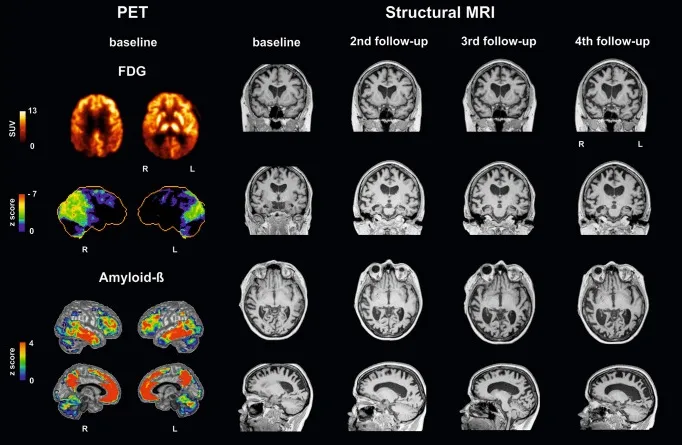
Multimodal imaging findings in a patient with posterior cortical atrophy at baseline and follow-up investigations. (Left) Positron emission tomography (PET) with F18-fluorodesoxyglucose (FDG-PET) reveals decreases in glucose metabolism: upper row in the patient (SUV standardized uptake value), second row compared to a healthy control cohort using NEUROSTAT/3D-SSP software (https://neurostat. Neuro. Utah. Edu). Bottom rows show amyloid-beta accumulation in patient's individual F18-florbetaben PET scan compared to a healthy control cohort using Hermes BRASS software (Hermes Medical Solution, Stockholm, Sweden). (Right) Structural magnetic resonance imaging (MRI), T1 sequence, illustrating atrophy. Note that Capgras delusion was firstly evident between third and fourth follow-up. L, left; R, right.
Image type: radiology (mri)